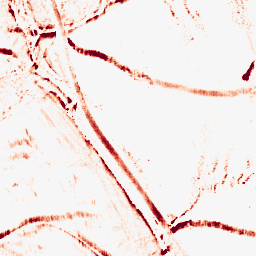
Category: morphological
Decomposition family: morphological_rect
Decomposition parameters: operation: opening
width: 5
height: 10
Upsampling method: sinc_blackman
Upsampling parameters: scale: 8
kernel_size: 16
Upsampling scale: 8